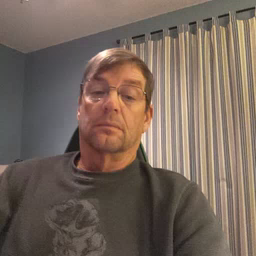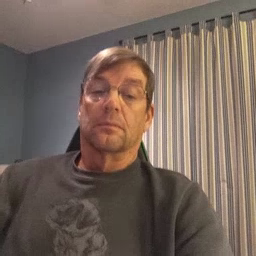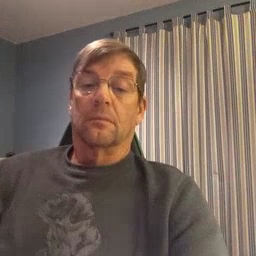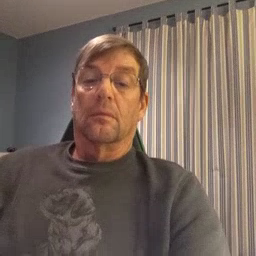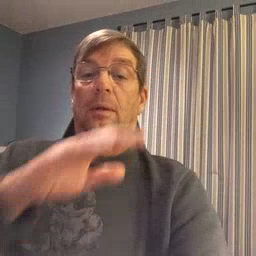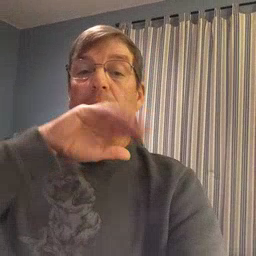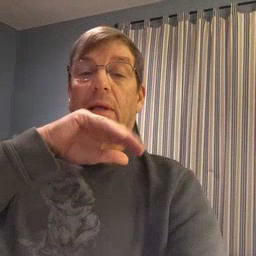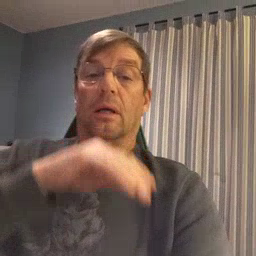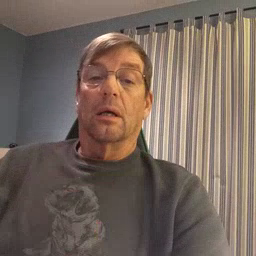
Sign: pig